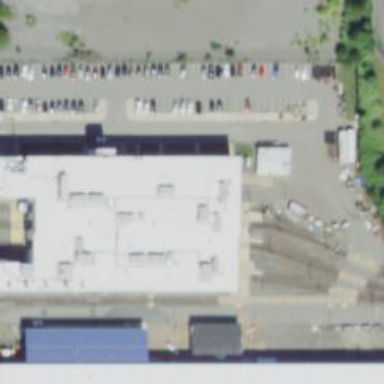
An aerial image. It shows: Light rail service yard with electrified contact line. The yard includes building passage tunnel.